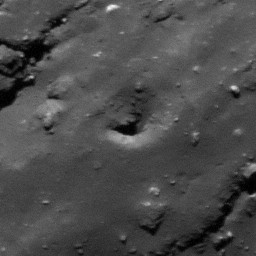
Pit: Tycho 3
Host crater: Tycho
Host type: impact_melt
Lunar coordinates: latitude -42.945, longitude 347.786